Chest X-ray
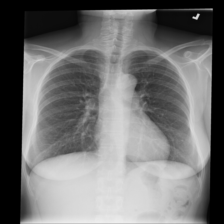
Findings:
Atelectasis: negative
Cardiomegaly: negative
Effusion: negative
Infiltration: negative
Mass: negative
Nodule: negative
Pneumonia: negative
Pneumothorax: negative
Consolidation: negative
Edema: negative
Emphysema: negative
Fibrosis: negative
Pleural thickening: negative
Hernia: negative